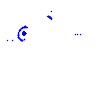
Particle: pion